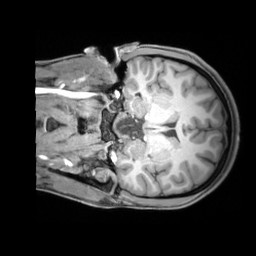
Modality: T1w
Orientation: coronal
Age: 23
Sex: female
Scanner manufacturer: siemens
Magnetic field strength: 3 T
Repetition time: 1.97 s
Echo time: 0.00206 s